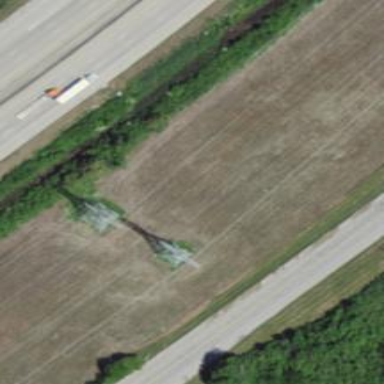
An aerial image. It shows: Power tower.